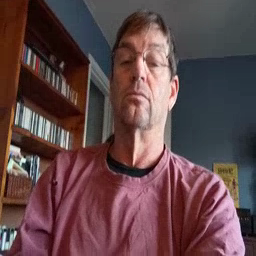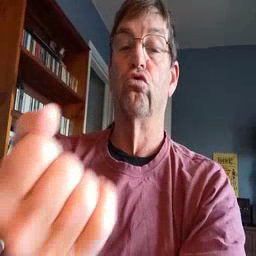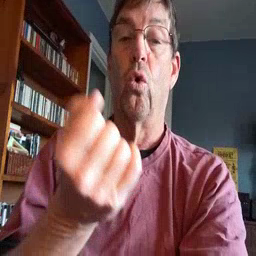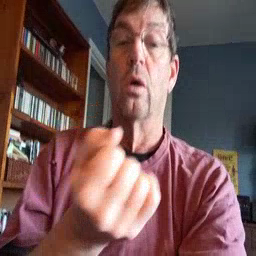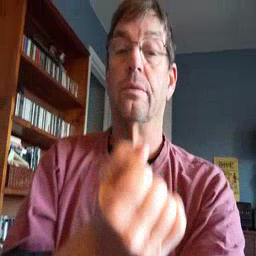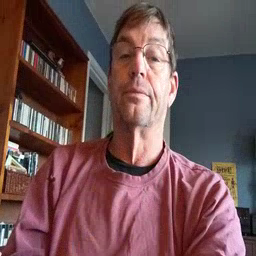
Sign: drawer